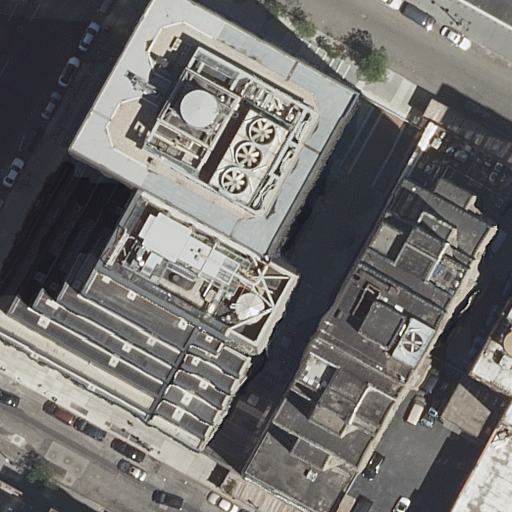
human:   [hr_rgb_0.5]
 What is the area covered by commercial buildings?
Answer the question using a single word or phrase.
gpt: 0m2

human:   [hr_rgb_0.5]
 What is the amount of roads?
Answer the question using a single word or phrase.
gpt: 4

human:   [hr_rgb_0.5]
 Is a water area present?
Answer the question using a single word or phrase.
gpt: no

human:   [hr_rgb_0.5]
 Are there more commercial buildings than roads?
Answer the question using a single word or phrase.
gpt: no

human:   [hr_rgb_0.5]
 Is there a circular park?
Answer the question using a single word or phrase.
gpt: no

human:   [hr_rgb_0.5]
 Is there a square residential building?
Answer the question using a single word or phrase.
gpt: no

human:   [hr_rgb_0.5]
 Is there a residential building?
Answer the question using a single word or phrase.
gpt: yes

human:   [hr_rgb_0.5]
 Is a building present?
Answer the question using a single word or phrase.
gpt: yes

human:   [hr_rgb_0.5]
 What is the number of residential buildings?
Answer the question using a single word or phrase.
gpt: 6

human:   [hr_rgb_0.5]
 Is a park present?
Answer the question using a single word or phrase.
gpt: yes

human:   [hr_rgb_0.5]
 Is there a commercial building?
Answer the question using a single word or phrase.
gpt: no

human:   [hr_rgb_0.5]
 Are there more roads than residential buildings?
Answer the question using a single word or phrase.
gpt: no

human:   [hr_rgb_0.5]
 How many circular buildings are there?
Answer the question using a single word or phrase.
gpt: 0

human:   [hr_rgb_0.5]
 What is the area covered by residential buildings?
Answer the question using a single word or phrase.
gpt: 8001m2

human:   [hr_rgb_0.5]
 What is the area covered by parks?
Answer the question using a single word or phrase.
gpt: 700m2

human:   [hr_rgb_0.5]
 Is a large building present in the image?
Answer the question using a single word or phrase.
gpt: yes

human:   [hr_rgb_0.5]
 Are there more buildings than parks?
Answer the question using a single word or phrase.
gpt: yes

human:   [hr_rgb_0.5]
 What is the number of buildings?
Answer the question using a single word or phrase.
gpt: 7

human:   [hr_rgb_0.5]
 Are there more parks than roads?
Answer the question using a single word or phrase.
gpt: no

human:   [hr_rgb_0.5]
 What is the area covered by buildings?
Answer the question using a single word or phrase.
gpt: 8005m2

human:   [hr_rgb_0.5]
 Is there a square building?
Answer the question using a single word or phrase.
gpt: no

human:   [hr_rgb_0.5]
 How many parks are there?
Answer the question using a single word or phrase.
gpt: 1

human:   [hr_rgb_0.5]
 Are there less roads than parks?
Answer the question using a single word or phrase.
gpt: no

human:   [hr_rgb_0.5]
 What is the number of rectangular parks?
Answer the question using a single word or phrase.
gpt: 0

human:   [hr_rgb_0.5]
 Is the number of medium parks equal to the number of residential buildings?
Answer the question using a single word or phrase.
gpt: no

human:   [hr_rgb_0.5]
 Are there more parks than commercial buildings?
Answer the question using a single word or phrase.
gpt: yes

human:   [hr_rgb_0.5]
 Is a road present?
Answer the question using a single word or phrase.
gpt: yes

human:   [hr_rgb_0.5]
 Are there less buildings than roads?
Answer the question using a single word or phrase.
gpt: no

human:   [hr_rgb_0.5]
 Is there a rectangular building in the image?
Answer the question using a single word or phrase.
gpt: yes

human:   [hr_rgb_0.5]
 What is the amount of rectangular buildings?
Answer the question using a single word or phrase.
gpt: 5

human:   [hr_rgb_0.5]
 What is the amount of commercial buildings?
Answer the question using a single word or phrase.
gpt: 0

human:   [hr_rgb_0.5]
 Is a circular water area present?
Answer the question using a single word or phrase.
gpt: no

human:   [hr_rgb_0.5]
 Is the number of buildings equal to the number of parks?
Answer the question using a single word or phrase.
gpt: no

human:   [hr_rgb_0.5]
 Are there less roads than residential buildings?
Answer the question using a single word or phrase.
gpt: yes

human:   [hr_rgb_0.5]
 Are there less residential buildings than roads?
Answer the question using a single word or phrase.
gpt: no

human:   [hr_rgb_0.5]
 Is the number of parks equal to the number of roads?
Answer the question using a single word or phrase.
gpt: no

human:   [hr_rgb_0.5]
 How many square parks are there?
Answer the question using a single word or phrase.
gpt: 0

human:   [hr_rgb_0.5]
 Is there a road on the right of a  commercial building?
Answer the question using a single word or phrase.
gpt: no

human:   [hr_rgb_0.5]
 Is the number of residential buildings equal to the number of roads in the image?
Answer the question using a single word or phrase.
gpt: no

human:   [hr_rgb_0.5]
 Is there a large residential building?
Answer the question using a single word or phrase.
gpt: yes

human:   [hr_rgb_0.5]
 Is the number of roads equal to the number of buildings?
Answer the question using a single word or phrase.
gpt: no

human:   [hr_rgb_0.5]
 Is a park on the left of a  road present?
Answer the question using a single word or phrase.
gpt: no

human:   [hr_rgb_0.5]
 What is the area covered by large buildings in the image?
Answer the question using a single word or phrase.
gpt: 7028m2

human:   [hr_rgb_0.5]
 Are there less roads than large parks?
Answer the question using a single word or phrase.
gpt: no

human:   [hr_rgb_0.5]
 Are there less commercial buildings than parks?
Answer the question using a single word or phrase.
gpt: yes

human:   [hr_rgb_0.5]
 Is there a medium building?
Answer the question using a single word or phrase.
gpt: yes

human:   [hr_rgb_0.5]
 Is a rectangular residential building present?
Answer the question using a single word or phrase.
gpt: yes

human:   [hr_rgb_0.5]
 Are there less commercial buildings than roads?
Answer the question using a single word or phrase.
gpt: yes

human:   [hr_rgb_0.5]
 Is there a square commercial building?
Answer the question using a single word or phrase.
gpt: no

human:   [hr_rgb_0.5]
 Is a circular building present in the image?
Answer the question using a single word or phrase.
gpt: no

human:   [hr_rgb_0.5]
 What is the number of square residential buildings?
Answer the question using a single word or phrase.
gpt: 0

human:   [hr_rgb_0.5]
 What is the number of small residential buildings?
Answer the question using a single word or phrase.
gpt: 1

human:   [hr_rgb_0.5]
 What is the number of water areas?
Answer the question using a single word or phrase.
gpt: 0

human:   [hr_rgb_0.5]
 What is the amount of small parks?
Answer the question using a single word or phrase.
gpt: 0

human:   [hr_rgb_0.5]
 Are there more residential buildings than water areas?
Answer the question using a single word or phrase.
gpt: yes

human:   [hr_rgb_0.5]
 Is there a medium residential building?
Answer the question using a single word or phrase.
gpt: yes

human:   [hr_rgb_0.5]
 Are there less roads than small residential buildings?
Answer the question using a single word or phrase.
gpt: no

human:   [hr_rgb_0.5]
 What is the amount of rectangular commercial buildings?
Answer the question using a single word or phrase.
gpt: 0

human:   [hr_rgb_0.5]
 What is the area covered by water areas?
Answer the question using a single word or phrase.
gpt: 0m2

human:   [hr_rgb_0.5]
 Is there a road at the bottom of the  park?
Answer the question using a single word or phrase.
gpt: yes

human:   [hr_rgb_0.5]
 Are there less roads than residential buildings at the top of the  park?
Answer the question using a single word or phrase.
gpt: no

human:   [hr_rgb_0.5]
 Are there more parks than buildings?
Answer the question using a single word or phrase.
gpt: no

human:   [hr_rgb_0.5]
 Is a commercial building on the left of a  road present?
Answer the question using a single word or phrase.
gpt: no

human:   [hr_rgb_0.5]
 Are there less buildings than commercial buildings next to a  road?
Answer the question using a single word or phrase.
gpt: no